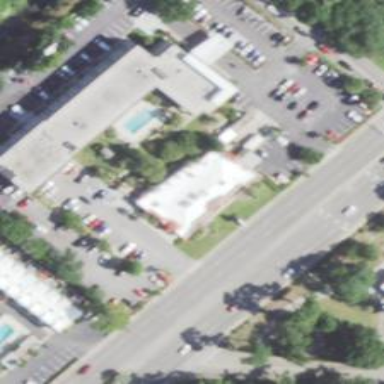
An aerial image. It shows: Hotel building.